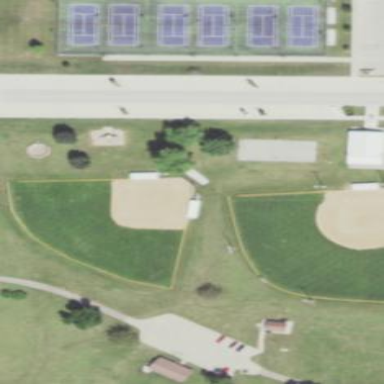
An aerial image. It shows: Baseball pitch for leisure land.